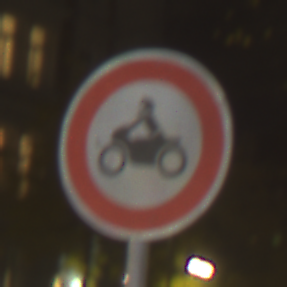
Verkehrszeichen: VerbotKraftraeder
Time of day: Night
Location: Outdoor (Urban)
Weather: Clear
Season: NotSpecified
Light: Artificial